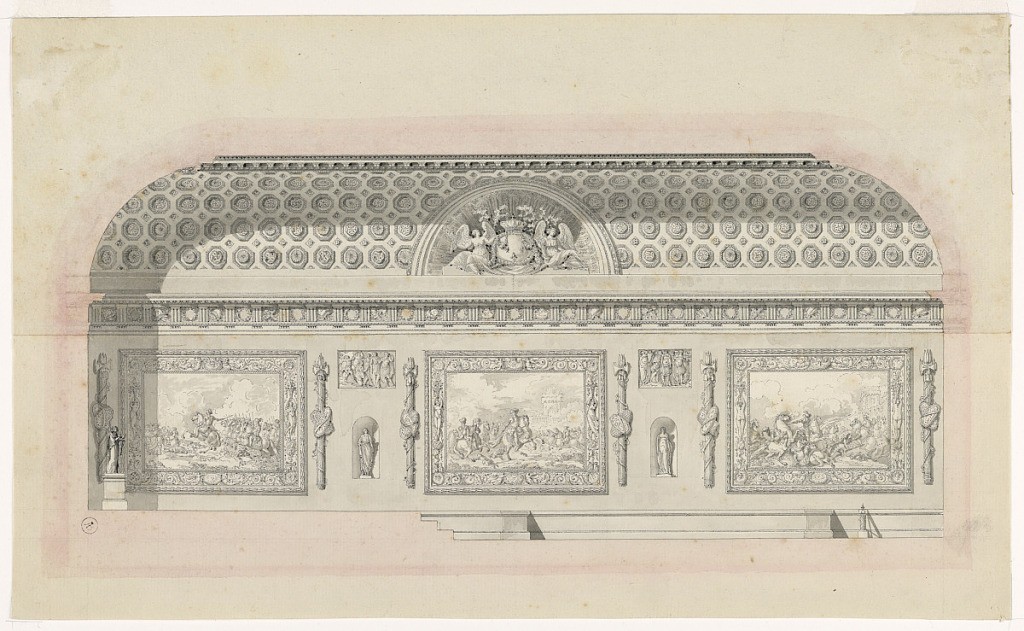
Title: Hall Decoration, Hotel des Menus-Plaisirs, for the Assemblee des Notables
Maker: Pierre-Adrien Paris, French, 1741 – 1819
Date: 1786
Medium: Pen and black ink, brush and gray and rose wash, black chalk indications on two sheets of paper, joined together horizontally at center
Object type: Drawing
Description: A depiction of a large hall.  A barrel-vaulted coffered ceiling above, with a semicircular niche containing the arms of France flanked by allegorical figures placed at the center.  Below, the back wall displays three tapestries with elaborate frames, showing battle scenes from the time of Louis XIV, and between, statues in niches, with reliefs above, and flanked by fasces.  A dado and raised platform at the left are also indicated.